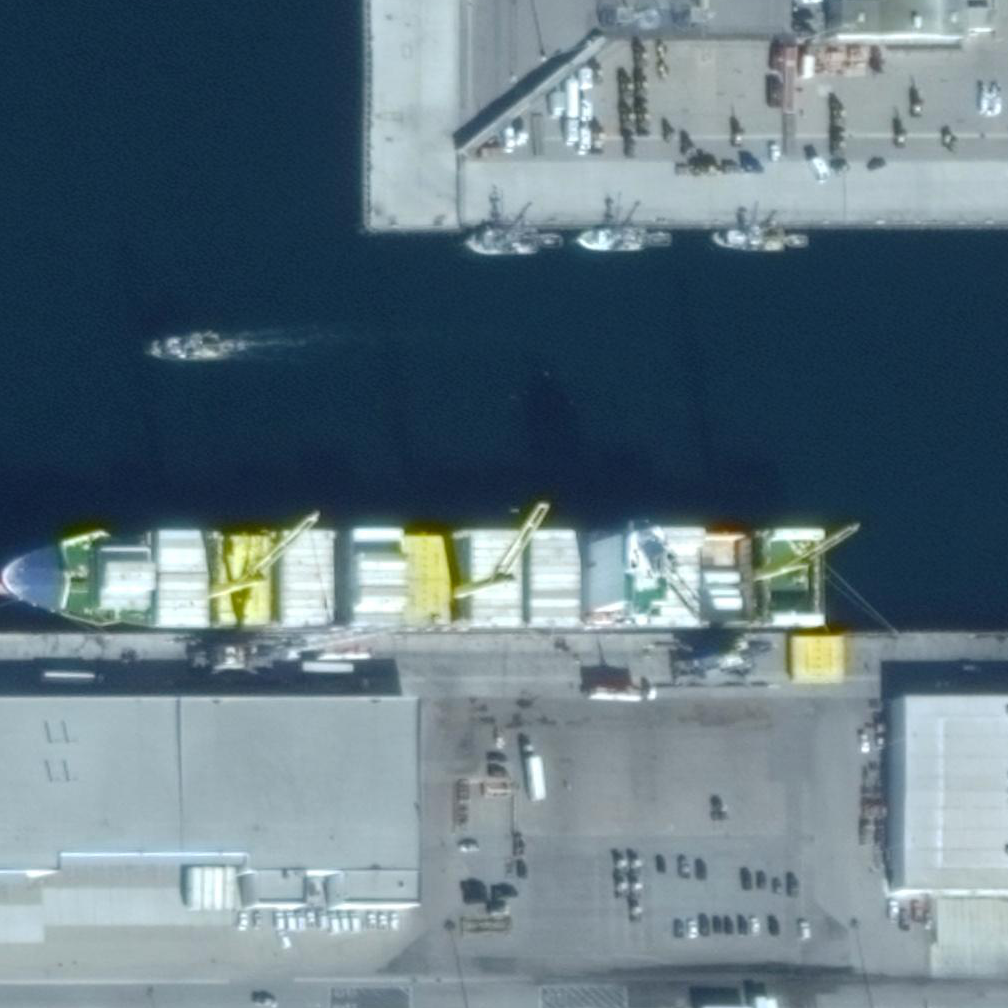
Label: Container_ship